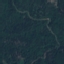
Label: Forest